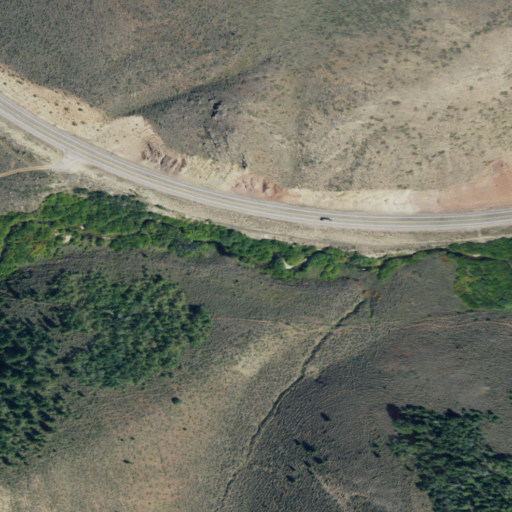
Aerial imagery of valley in Idaho named West Elbow Hollow containing shrub, evergreen forest, open development, low intensity development, woody wetlands, and medium intensity development